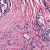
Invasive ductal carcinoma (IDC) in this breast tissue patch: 0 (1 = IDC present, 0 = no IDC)